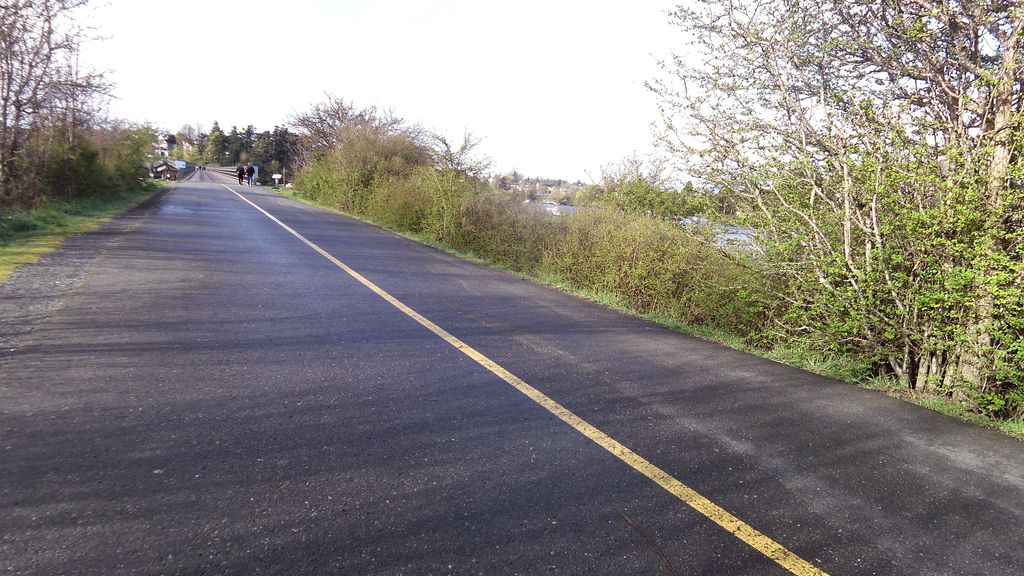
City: victoria